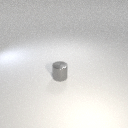
small gray metal cylinder